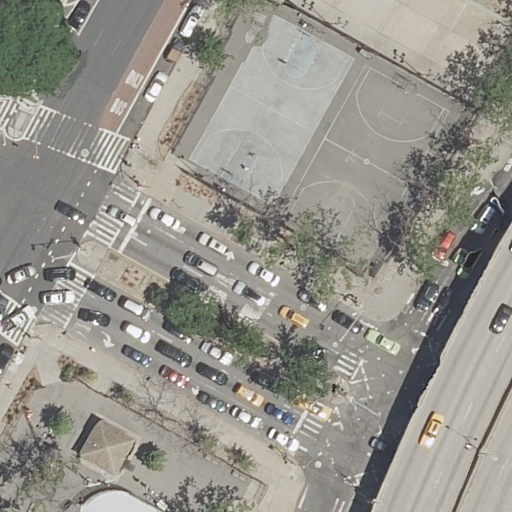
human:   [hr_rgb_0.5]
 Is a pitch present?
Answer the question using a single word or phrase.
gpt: yes

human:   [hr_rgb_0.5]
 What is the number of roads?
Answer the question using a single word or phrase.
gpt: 30

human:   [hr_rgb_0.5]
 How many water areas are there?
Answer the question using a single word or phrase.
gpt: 0

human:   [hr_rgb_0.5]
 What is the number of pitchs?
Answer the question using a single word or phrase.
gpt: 4

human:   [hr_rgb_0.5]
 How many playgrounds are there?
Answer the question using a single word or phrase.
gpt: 1

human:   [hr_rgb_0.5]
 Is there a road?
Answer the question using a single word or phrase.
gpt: yes

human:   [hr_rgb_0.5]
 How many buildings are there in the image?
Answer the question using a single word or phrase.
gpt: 1

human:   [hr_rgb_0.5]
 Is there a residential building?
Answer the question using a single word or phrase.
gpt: yes

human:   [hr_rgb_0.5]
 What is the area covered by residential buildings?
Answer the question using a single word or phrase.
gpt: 66m2

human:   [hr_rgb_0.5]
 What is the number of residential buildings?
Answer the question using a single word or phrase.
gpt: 1

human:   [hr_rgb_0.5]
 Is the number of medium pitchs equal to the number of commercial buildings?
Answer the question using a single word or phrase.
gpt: no

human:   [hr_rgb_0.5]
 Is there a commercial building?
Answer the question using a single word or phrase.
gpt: no

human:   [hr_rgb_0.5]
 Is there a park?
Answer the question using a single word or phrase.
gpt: yes

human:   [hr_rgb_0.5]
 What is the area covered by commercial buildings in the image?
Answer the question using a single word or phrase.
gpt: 0m2

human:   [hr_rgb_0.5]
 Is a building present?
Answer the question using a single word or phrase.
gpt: yes

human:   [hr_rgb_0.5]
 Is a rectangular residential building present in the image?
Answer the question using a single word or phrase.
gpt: yes

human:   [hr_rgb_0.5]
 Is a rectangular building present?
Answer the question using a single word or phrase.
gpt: yes

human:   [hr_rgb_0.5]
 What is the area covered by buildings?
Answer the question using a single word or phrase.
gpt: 66m2

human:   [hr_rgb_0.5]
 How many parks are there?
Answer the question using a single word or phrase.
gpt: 1

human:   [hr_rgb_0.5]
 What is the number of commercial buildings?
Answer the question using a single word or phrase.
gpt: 0

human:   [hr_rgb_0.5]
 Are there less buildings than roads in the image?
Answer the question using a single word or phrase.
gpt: yes

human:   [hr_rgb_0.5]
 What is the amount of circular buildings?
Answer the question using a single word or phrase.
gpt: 0

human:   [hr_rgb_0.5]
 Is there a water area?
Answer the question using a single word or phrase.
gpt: no

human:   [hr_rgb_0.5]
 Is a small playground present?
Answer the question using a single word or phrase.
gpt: yes

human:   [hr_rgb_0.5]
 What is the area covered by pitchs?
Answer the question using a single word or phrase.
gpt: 2228m2

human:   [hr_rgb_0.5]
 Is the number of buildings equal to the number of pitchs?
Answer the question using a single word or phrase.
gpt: no

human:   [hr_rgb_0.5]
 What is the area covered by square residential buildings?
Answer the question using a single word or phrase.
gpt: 0m2

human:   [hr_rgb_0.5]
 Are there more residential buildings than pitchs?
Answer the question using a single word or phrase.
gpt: no

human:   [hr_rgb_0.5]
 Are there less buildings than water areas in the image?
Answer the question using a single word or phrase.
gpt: no

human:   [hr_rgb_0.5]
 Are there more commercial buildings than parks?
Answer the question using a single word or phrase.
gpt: no

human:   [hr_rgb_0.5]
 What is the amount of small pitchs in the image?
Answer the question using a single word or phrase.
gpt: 0

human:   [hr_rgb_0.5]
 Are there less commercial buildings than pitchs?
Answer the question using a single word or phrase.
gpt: yes

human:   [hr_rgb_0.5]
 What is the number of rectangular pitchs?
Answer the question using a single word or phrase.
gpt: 4

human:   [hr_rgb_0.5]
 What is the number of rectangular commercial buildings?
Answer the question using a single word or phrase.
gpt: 0

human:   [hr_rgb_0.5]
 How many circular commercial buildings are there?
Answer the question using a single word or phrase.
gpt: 0

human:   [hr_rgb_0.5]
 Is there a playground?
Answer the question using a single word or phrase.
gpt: yes

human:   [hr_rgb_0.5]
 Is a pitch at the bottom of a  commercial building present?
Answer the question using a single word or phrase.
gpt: no

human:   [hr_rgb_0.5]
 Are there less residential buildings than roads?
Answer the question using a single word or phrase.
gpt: yes

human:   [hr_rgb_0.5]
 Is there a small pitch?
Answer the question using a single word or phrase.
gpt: no

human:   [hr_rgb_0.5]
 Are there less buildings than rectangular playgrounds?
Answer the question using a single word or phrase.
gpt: no

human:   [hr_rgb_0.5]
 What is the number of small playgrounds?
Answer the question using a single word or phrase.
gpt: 1

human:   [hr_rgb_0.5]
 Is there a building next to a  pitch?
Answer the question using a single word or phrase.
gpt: yes

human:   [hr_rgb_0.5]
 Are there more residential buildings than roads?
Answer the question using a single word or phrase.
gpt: no

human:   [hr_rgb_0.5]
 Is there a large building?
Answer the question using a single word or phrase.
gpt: no

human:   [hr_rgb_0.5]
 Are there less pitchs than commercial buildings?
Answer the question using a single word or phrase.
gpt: no

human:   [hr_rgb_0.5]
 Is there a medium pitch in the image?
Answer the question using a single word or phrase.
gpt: yes

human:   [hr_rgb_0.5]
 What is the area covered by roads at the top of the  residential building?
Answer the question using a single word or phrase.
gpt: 0m2

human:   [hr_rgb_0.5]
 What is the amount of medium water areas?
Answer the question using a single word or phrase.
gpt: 0

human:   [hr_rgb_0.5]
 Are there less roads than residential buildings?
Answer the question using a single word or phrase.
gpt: no

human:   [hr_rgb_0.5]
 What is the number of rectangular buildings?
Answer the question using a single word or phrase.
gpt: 1

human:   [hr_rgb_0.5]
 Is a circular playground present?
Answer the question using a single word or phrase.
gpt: no

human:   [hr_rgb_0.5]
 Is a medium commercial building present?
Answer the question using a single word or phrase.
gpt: no

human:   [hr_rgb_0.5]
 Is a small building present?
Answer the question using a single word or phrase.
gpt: yes

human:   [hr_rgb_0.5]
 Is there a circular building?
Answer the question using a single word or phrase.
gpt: no

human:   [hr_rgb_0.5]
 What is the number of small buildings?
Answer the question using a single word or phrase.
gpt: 1

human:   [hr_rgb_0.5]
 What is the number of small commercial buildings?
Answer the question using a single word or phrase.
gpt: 0

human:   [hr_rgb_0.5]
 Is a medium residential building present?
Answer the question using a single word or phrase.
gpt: no

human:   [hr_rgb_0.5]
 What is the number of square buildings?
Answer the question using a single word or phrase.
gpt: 0

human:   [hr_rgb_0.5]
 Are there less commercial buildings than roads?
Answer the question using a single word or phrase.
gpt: yes

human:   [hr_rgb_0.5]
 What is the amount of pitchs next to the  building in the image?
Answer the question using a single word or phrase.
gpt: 4

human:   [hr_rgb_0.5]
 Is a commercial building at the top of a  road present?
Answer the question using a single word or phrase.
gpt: no

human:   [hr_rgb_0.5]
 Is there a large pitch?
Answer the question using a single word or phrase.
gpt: yes

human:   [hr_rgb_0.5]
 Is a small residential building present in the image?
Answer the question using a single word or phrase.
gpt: yes

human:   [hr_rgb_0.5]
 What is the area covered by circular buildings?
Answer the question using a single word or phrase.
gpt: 0m2